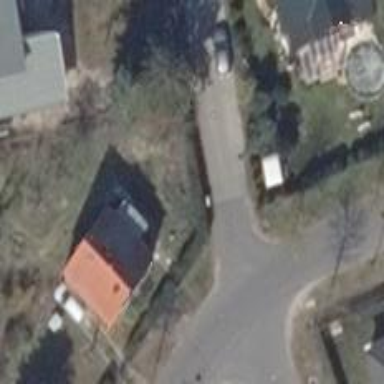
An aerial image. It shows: Smooth asphalt road in residential area.